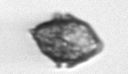
Label: Kryptoperidinium_triquetrum